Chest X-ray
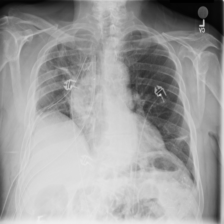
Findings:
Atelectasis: negative
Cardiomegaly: negative
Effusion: negative
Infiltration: negative
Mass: negative
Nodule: negative
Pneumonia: negative
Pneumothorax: negative
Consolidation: negative
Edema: negative
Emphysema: negative
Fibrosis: negative
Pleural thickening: negative
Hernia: negative